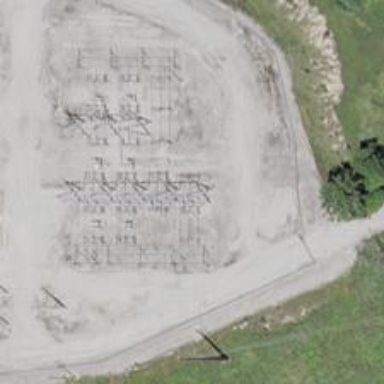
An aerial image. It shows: Power tower.